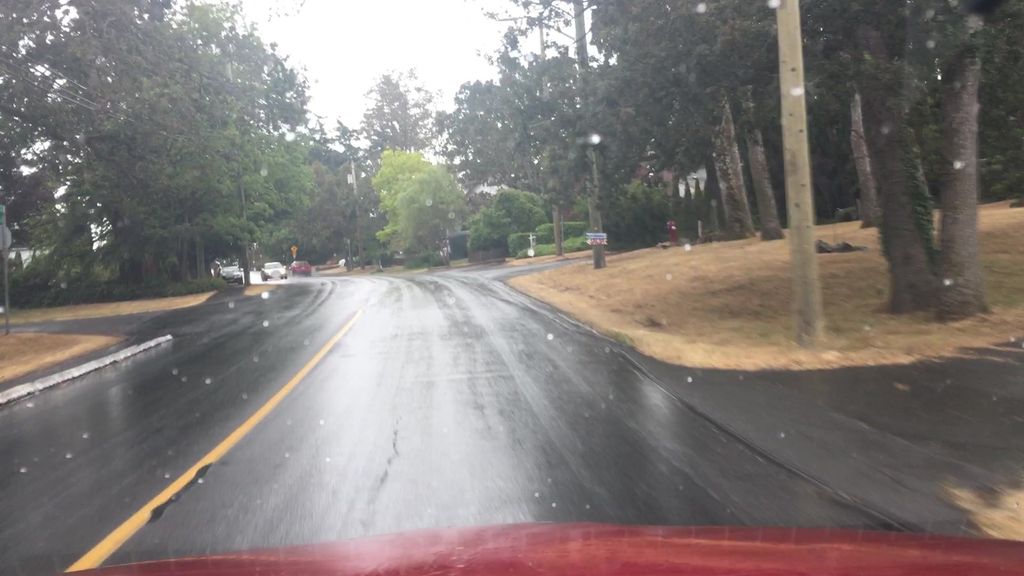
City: victoria